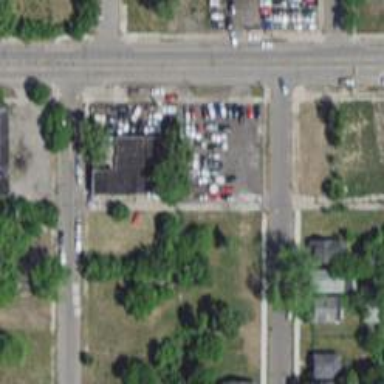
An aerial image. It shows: Alley classified as service road.